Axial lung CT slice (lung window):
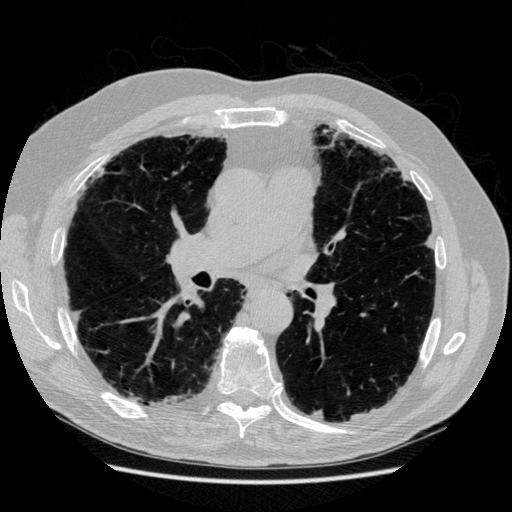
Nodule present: no